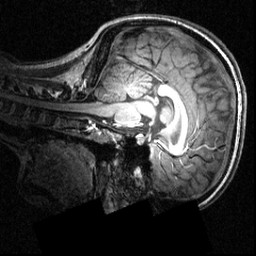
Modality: T1w
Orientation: sagittal
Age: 20
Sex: female
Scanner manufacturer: siemens
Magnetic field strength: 3.951 T
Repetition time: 1.5 s
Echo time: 0.00335 s